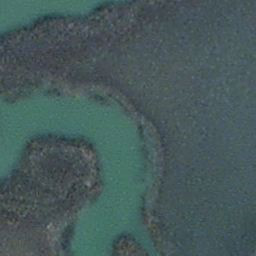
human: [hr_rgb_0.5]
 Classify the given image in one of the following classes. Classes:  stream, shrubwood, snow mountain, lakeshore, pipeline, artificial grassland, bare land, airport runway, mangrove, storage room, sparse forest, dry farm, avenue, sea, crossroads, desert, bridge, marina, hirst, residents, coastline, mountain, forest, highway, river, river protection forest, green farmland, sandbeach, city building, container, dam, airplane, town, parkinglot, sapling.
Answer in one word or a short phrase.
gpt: stream